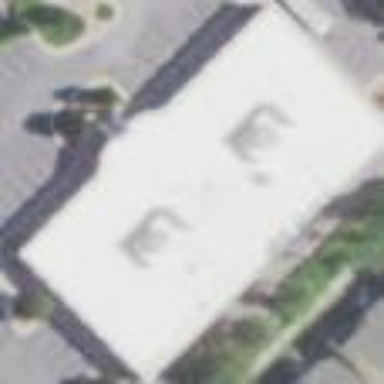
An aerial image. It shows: Commercial building.